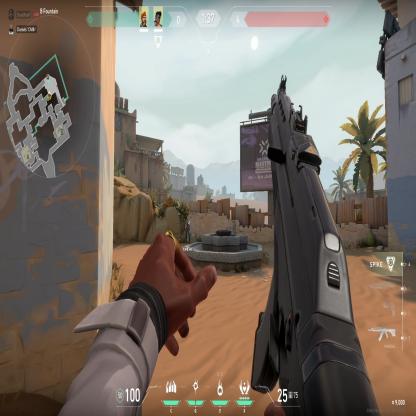
Label: teammate